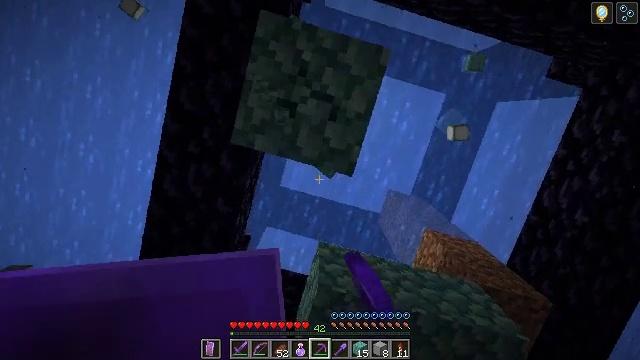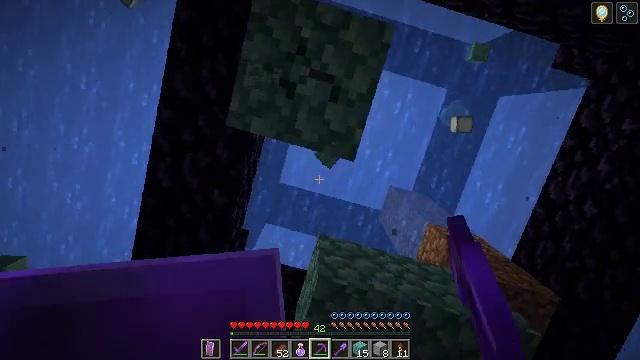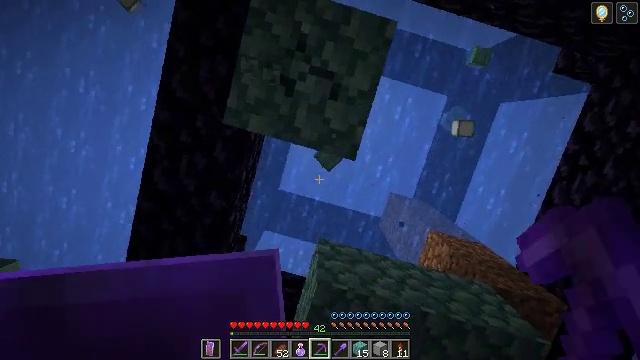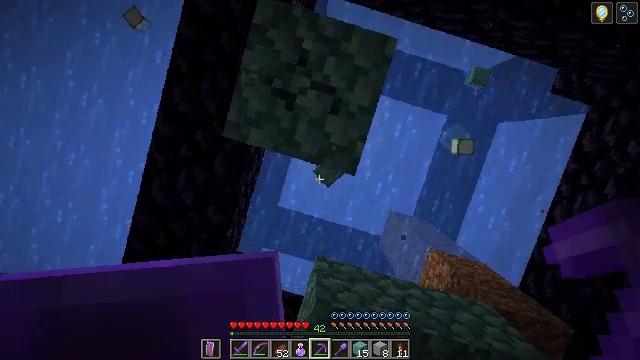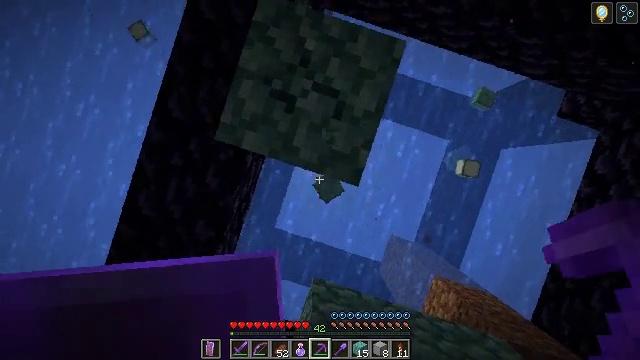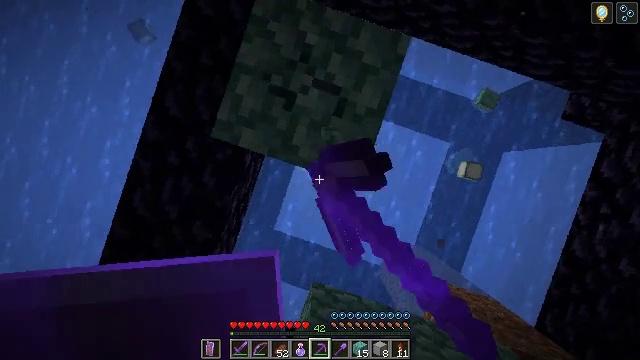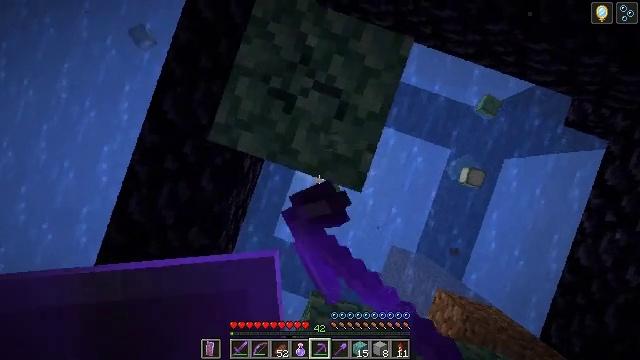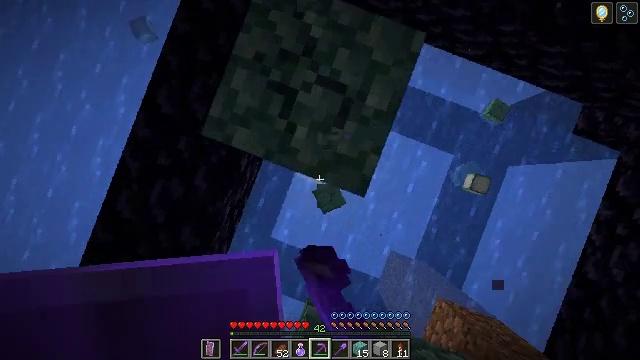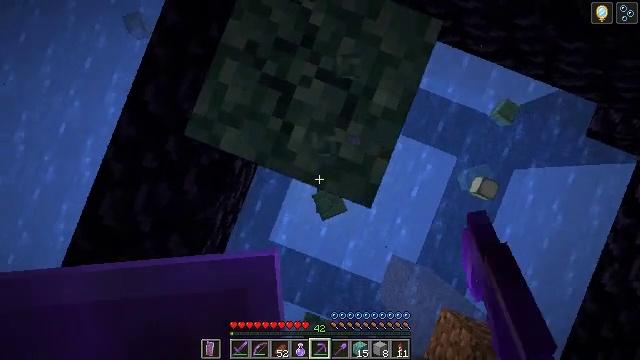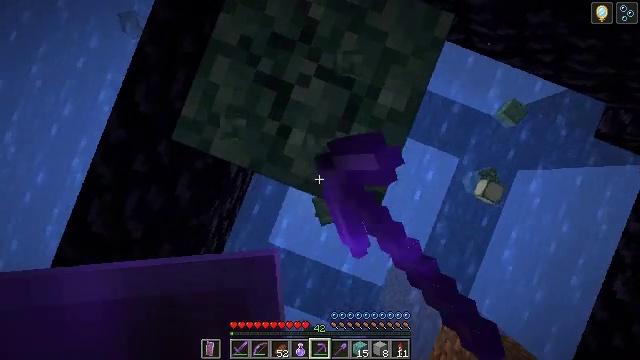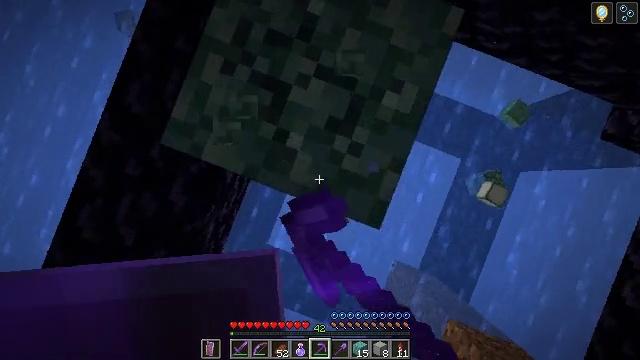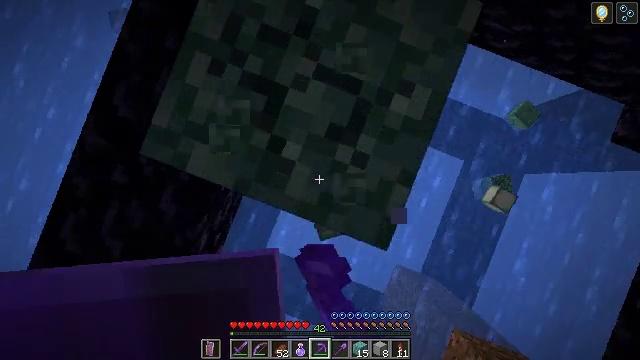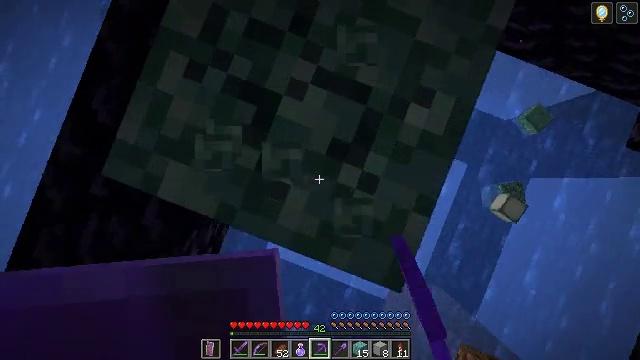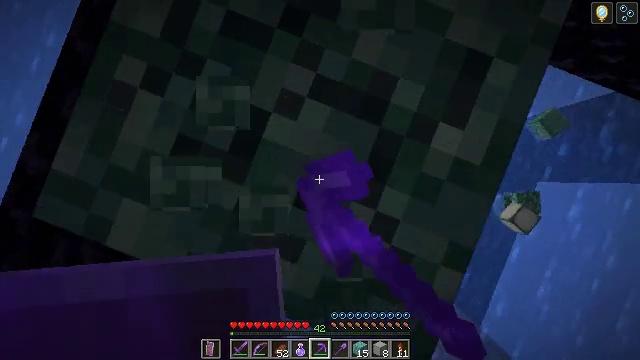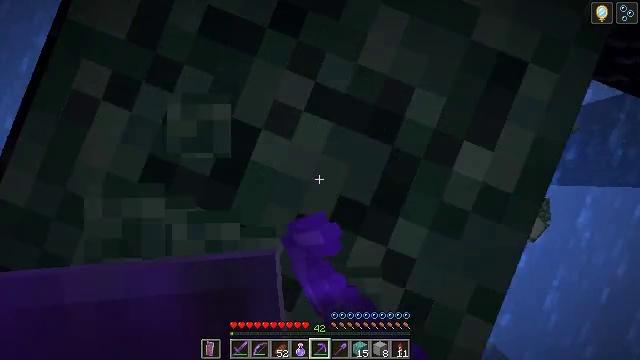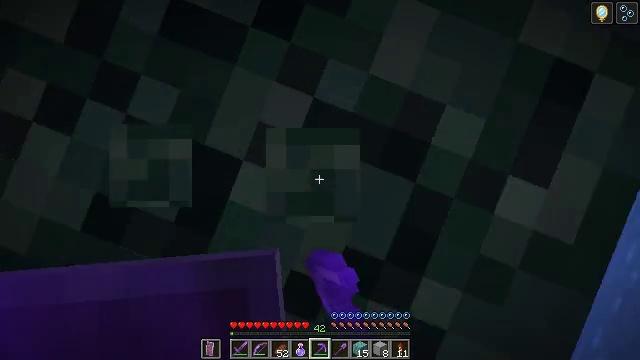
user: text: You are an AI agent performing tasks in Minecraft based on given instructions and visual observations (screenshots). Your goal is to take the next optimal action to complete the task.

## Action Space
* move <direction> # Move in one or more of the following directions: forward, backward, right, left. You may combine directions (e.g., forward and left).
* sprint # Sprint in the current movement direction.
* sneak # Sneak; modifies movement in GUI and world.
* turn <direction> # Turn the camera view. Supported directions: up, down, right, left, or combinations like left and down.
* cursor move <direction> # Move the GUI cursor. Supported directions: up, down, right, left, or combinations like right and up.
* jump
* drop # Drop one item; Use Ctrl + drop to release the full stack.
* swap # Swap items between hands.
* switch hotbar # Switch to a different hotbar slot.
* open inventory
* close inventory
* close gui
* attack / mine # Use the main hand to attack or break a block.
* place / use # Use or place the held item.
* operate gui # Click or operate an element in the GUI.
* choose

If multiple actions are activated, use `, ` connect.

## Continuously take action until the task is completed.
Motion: motion action
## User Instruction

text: Collect prismarine from underwater structures.
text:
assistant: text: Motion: move forward, attack / mine
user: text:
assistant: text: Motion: move forward, turn up, attack / mine, jump
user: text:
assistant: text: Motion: turn up, attack / mine, jump
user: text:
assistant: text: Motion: turn right and up, attack / mine, jump
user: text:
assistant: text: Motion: move back, attack / mine, jump
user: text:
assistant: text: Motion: move back, turn up, attack / mine, jump
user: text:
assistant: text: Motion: move back, turn right and up, attack / mine, jump
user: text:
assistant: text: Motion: move back, attack / mine, jump
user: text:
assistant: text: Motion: move back, attack / mine, jump
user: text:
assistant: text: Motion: move back, attack / mine, jump
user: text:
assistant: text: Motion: move back, attack / mine, jump
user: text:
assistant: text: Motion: move back, attack / mine, jump
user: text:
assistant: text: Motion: move back, attack / mine, jump
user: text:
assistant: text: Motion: move back, attack / mine, jump
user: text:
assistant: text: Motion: move back, attack / mine, jump
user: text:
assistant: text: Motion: move back, turn down, attack / mine, jump
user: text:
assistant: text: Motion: move back, turn down, attack / mine
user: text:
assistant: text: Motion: attack / mine
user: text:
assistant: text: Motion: attack / mine
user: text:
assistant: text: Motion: attack / mine
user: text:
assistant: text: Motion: attack / mine
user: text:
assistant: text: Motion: turn down, attack / mine
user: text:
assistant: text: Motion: turn down, attack / mine
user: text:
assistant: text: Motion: turn down, attack / mine
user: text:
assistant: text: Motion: turn down, attack / mine
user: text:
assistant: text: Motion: turn down, attack / mine
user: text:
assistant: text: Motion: turn down, attack / mine
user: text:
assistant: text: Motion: attack / mine